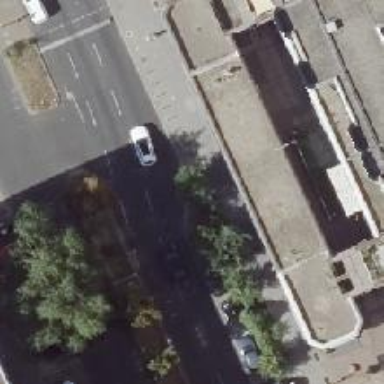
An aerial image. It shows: Secondary road with asphalt surface and parallel street side parking lanes on the right.